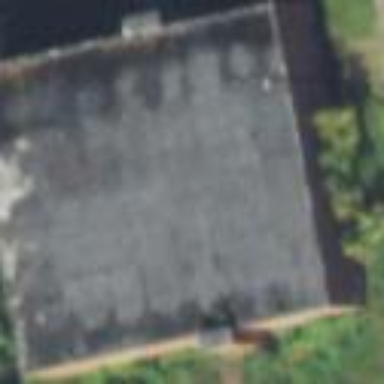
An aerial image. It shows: Abandoned building.